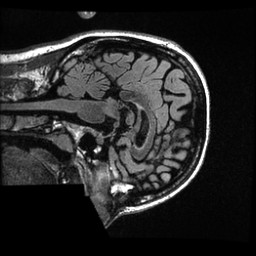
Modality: T1w
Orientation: sagittal
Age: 21
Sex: female